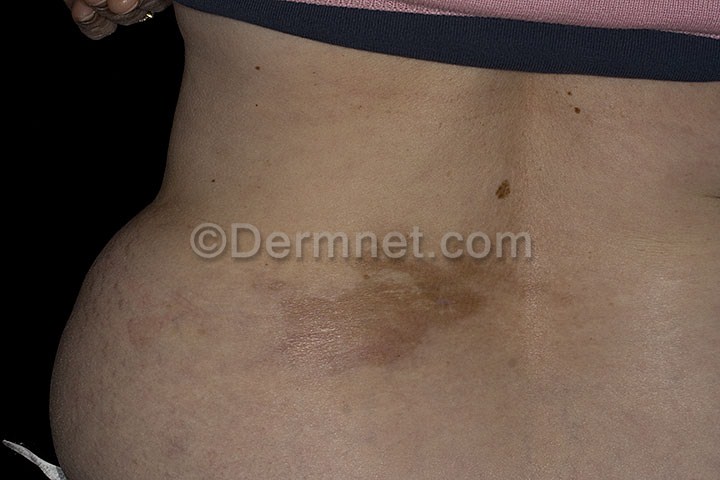
Disease: Lupus and other Connective Tissue diseases